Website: apple
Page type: store-pickup
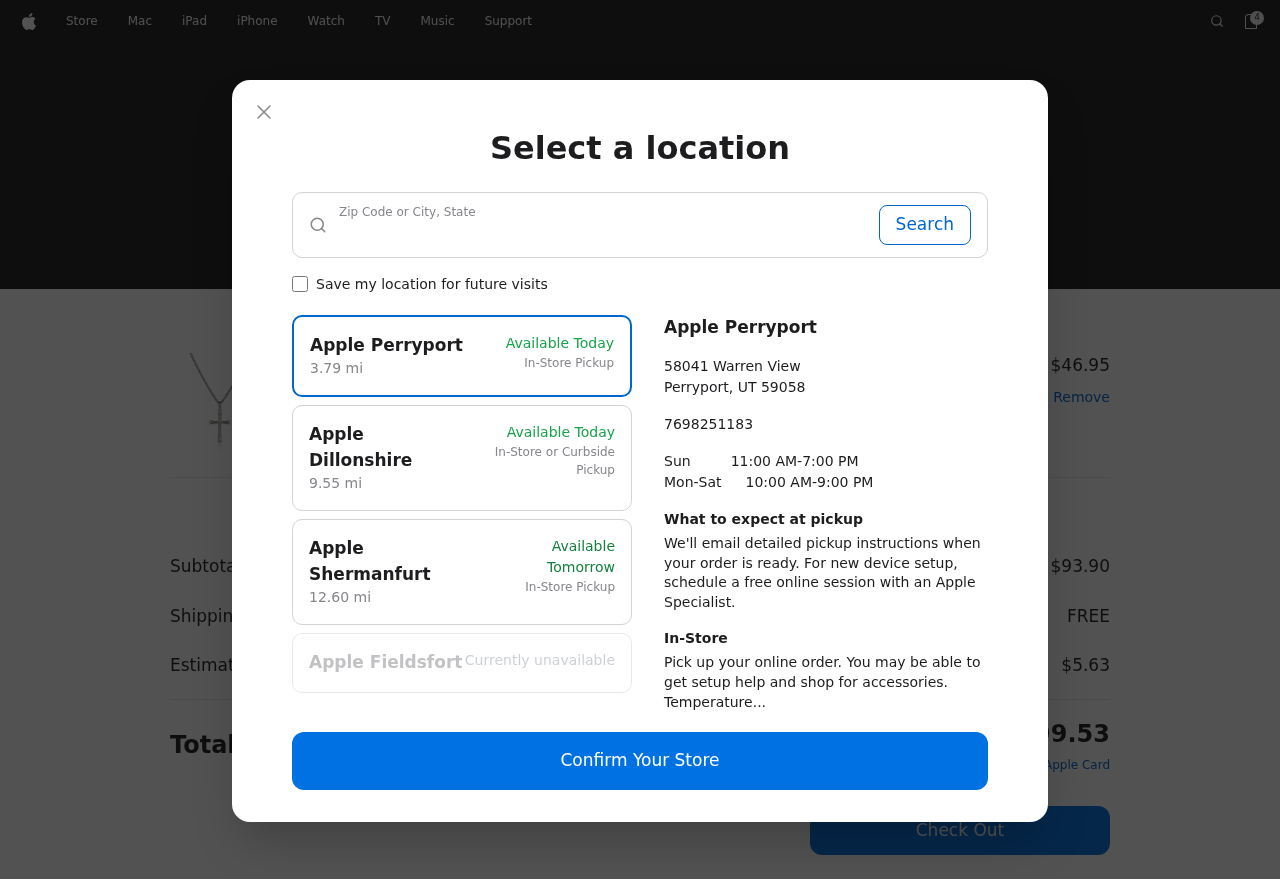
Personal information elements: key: PII_CITY_STATE
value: East Davidbury, UT
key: PII_LOCATION1_CITY
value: Apple Perryport
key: PII_LOCATION1_CITY_STATE_ZIP
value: Perryport, UT 59058
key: PII_LOCATION1_STREET
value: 58041 Warren View
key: PII_LOCATION2_CITY
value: Apple Dillonshire
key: PII_LOCATION3_CITY
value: Apple Shermanfurt
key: PII_LOCATION4_CITY
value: Apple Fieldsfort
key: PII_PHONE
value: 7698251183
Product elements: key: PRODUCT1_NAME
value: Sterling Silver Polished Embossed Cross Pendant Necklace , 18"
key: PRODUCT1_PRICE
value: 46.95
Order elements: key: ORDER_NUM_ITEMS
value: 4
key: ORDER_TOTAL
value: $99.53
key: ORDER_SUBTOTAL
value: $93.90
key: ORDER_SHIPPING_COST
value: FREE
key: ORDER_TAX
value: $5.63
Search elements: key: SEARCH_CITY_STATE
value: East Davidbury, UT